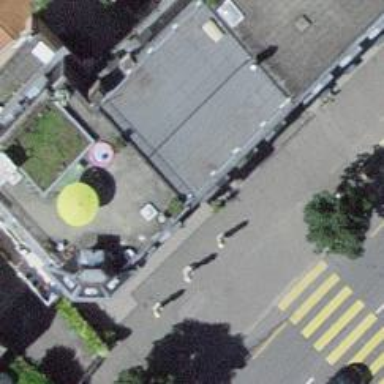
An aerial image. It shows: Restaurant.